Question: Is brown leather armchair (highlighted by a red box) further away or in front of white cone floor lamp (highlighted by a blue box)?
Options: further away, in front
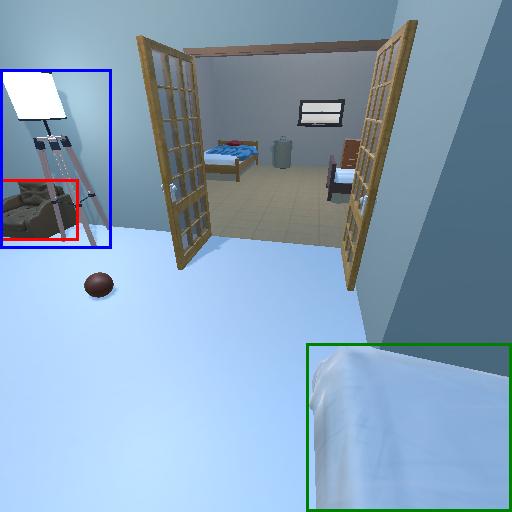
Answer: further away